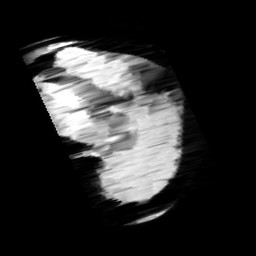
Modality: minIP
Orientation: sagittal
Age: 11
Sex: male
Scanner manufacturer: siemens
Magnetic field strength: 3 T
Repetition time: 0.027 s
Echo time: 0.02 s